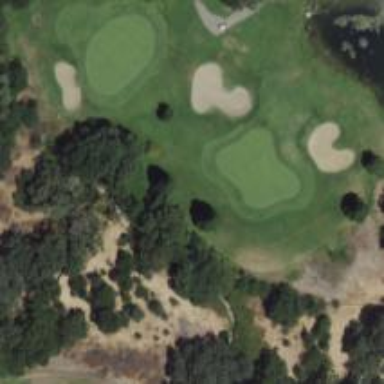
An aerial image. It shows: Golf hole.